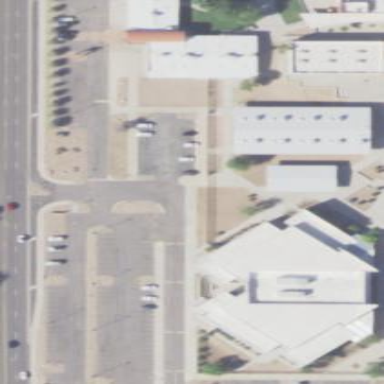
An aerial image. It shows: School building.